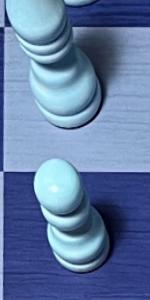
Label: Pawn_White